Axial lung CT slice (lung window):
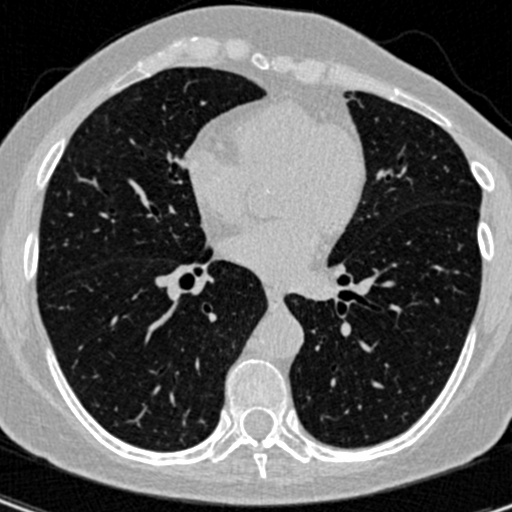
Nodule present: no